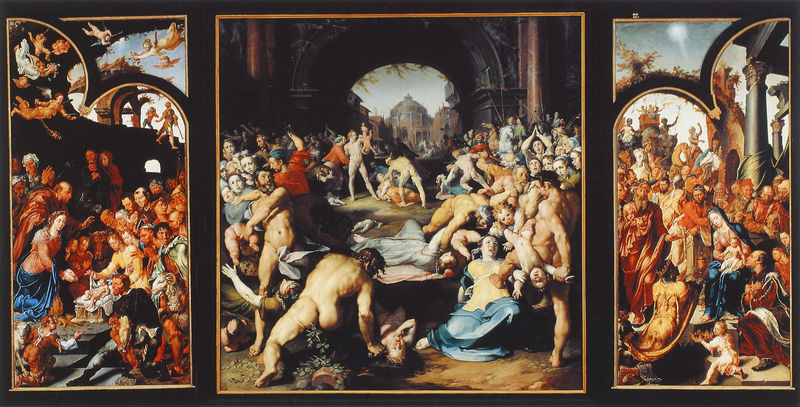
Titel: Anbetung der Hirten, Massaker der Unschuldigen, Anbetung der Weisen
Künstler: Cornelis Cornelisz van Haarlem
Institution: Haarlem, Frans Hals Museum
Schlagwörter: flügel, himmel, kampf, nackt, menschen, stadt, frau, licht, säule, gebäude, rot, gesichter, mord, rahmen, tod, tot, sonne, kind, höhle, krone, engel, liegen, bogen, rundbogen, könig, tor, bögen, schaf, orgie, jesus, töten, stier, geburt, krippe, wiege, tryptichon, rundbau, borgen, kindermord, bethlehem, kämpfe, po, klappbild